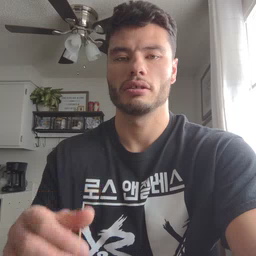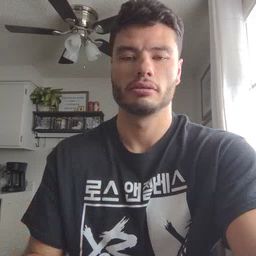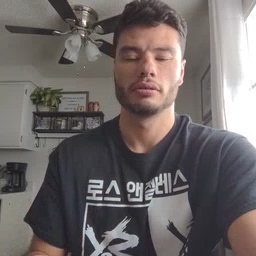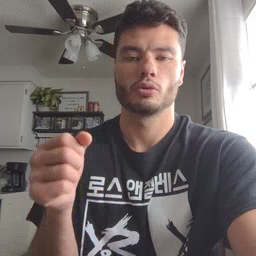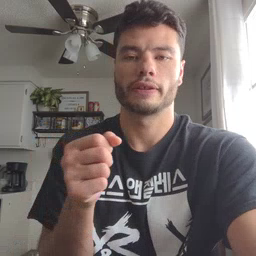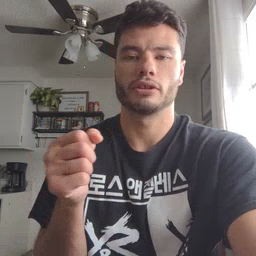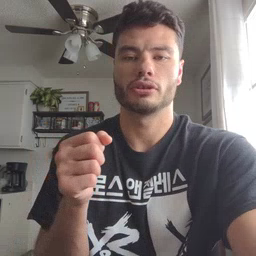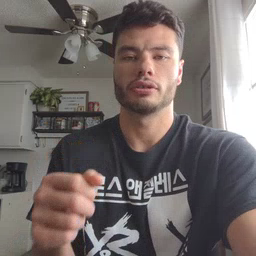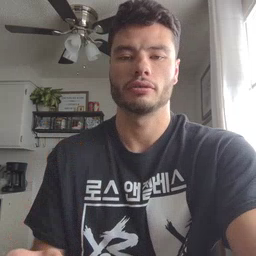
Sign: refrigerator